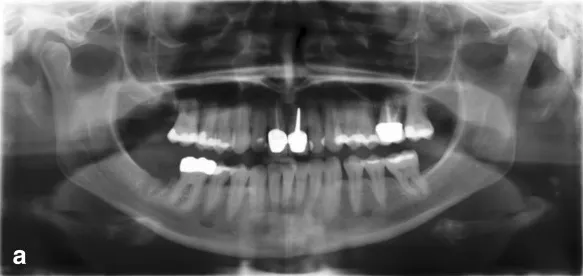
Pre- and postoperative panoramic radiographs. Preoperative radiograph (a) is showing a persistent extraction socket and hypersclerosis of the mandibular bone in the region 46/47 after extraction of 47 in January 2013.
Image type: radiology (x_ray)